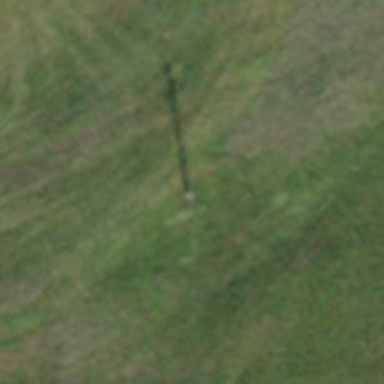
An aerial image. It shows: Power pole.